Field crop: maize
Growth stage: 2
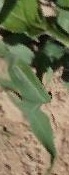
Species: maize